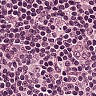
Metastatic tissue present: no